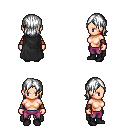
a pixel art fantasy rpg character, female body template, human, light skin, black cape, magenta pants, white long bangs hairstyle, leather bracers, black shoes, four views (front, back, left, right), 2x2 character sprite sheet, small pixel art, hard edges, no anti-aliasing